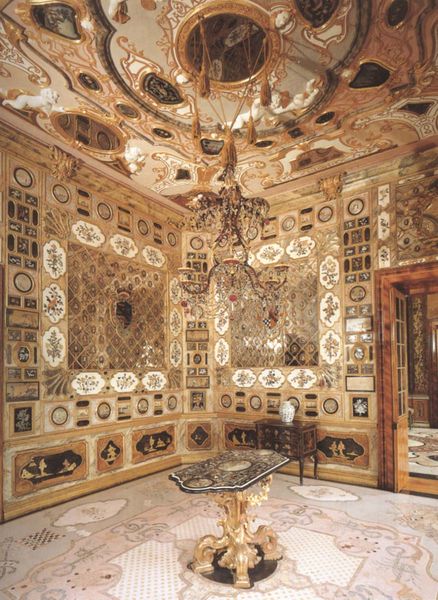
Titel: Schloss Favorite
Künstler: Johann Michael Ludwig Rohrer
Standort: Rastatt, Förch, Schloss Favorite (EU - D - BW)
Schlagwörter: holz, marmor, raum, schmuck, schwarz, tisch, tür, weiss, zimmer, schloss, malerei, ornament, wand, innenraum, spiegel, gold, decke, innen, engel, krug, vase, bilder, kommode, schrank, saal, salon, ornamente, verzierung, kronleuchter, leuchter, lüster, stuck, wände, palast, kacheln, intarsien, verziert, wandschmuck, wappen, troddeln, bibliothek, kabinett, golden, marmorplatte, prunk, putten, steinboden, vertäfelung, deckenmalerei, malereien, inkrustation, wandverzierung, prunkzimmer, vertäfelt, melerei, tisch saal